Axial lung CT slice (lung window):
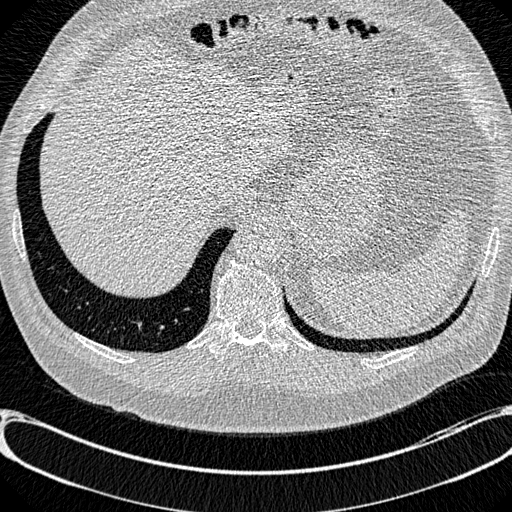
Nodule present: no